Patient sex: M
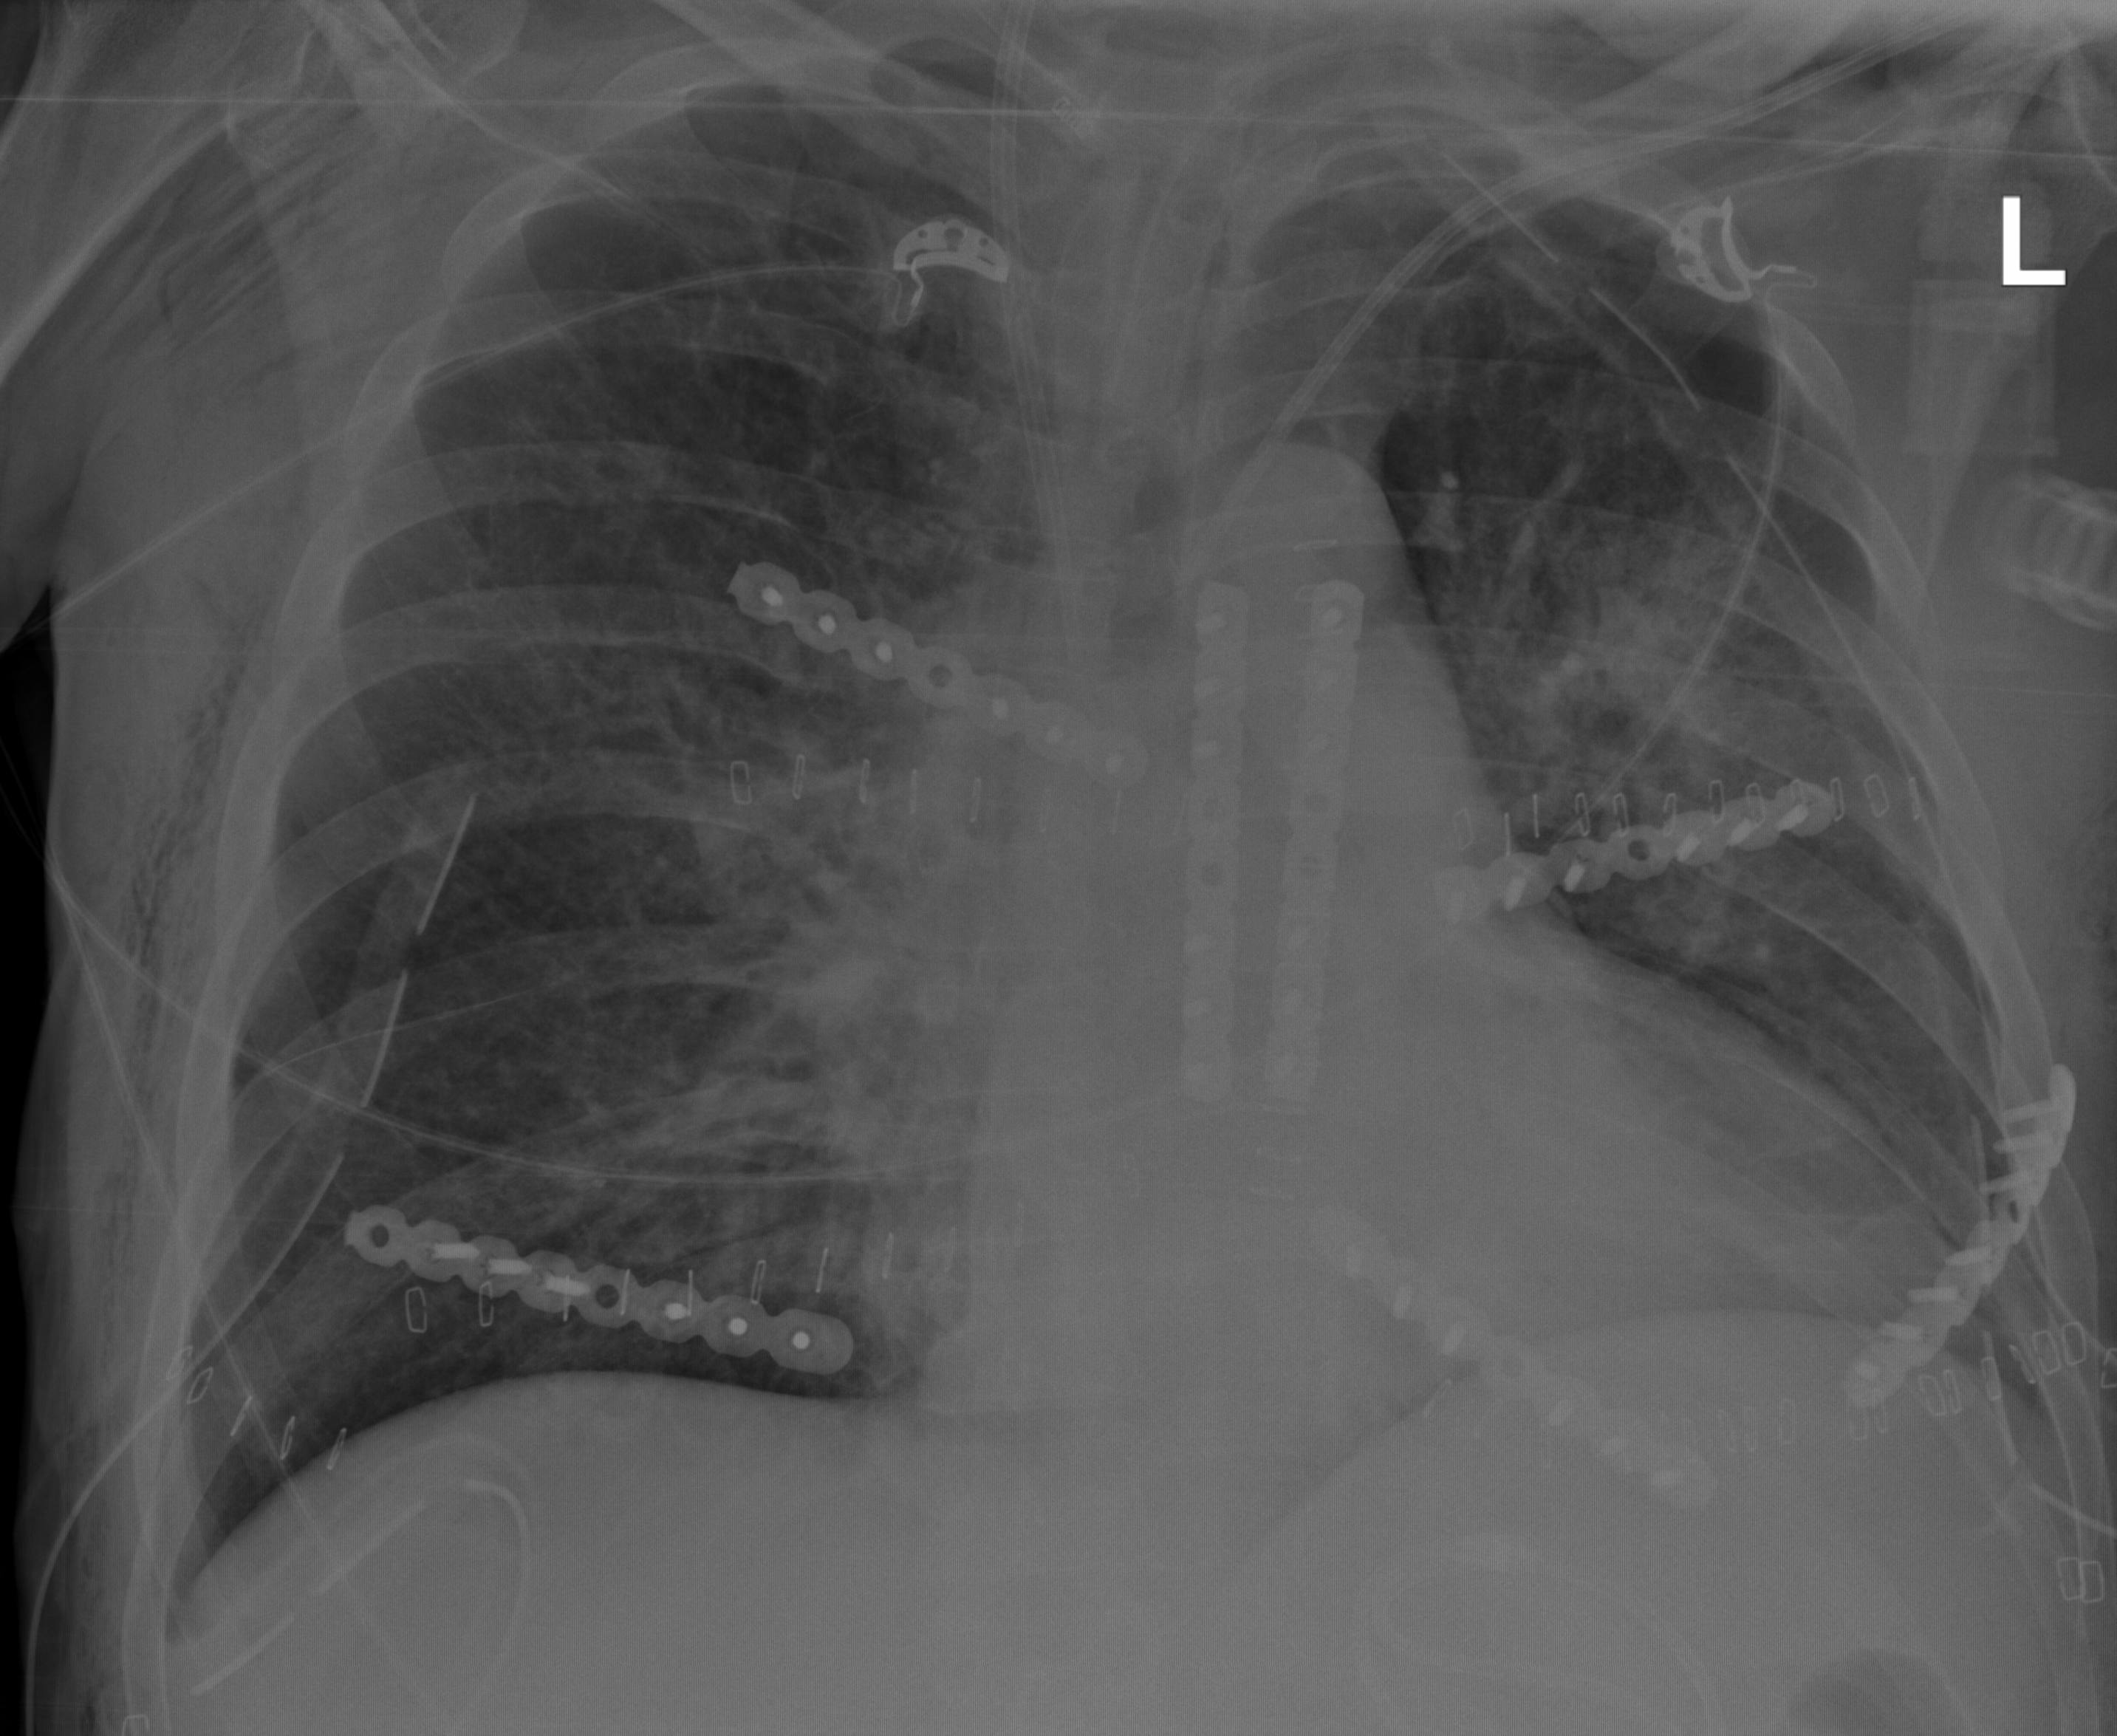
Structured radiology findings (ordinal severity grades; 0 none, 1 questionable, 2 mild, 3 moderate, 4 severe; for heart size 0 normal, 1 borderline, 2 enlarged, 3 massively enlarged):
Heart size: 2
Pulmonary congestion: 2
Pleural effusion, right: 0
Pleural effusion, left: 0
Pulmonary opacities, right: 3
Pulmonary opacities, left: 3
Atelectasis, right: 2
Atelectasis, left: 0